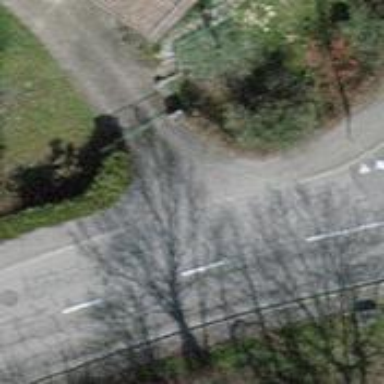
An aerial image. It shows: Asphalt footway with unmarked crossing.